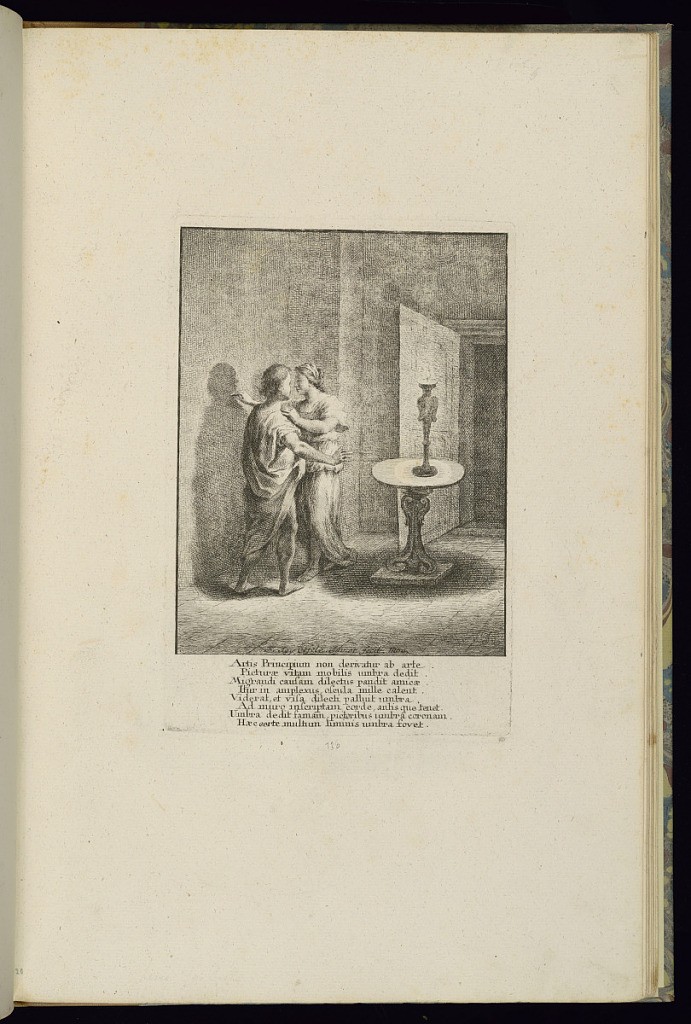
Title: Dibutades Tracing Her Lover's Shadow
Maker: Franz Ignaz Oefele, German, 1721–1797
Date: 18th century
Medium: Etching and engraving on off-white laid paper
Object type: Print
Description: Scene taken from mythology of a young woman, Dibutades, tracing the outline of her lover's shadow on the wall. The story is often taken as concerning the invention of drawing.